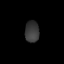
Tissue: lung
Cell type: Endothelial cells
Senescence score: 0.5681
Nuclear area (px): 297
Mean DAPI intensity: 57.236